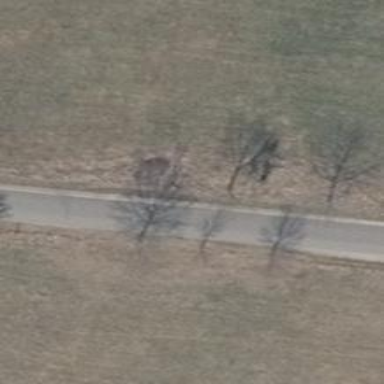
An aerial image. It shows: Deciduous broadleaved tree.